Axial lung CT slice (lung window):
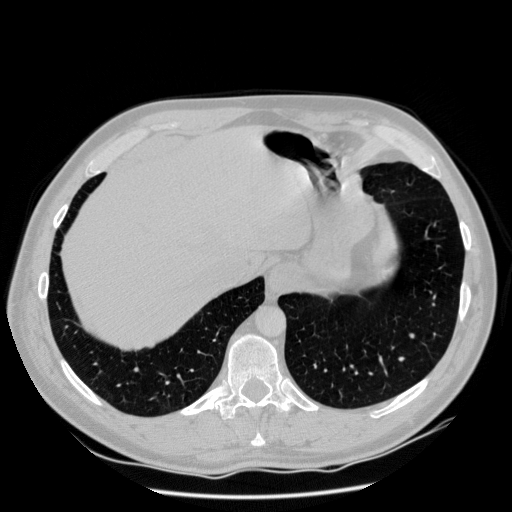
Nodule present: no